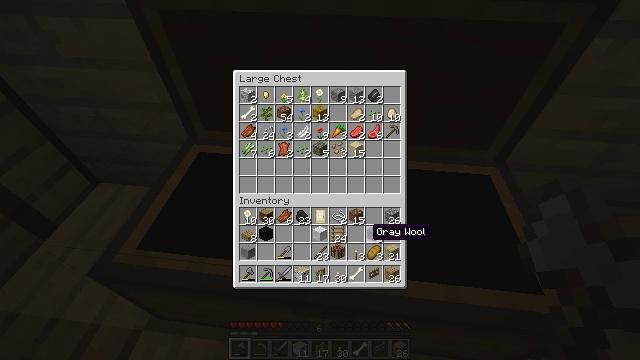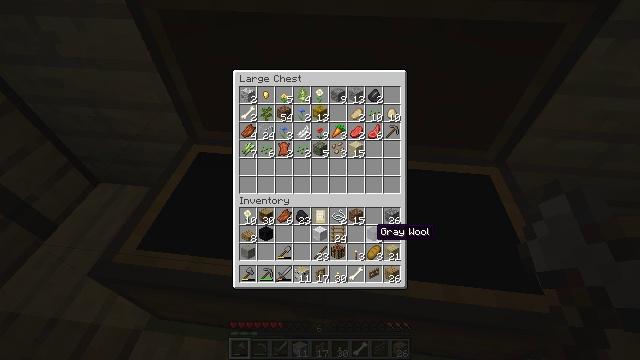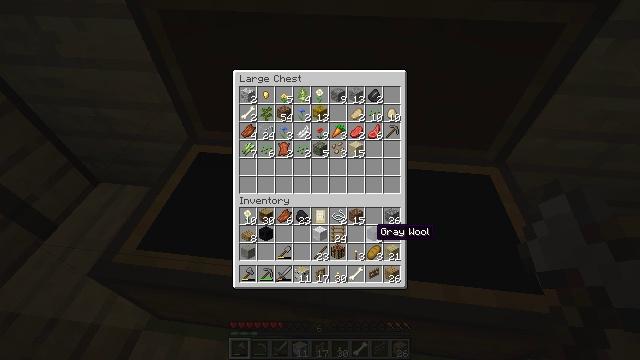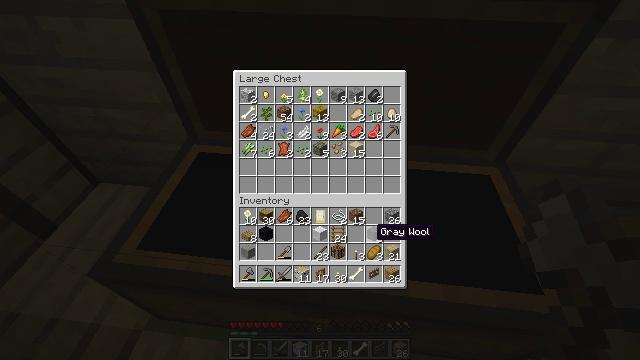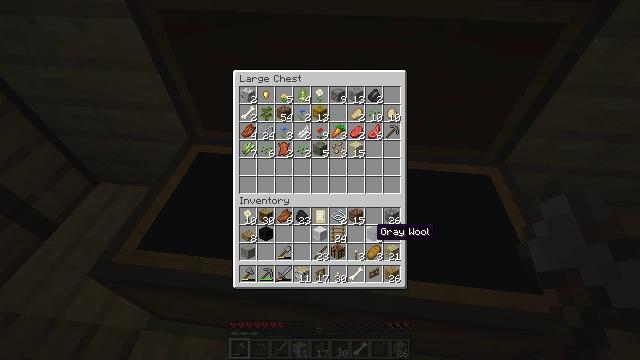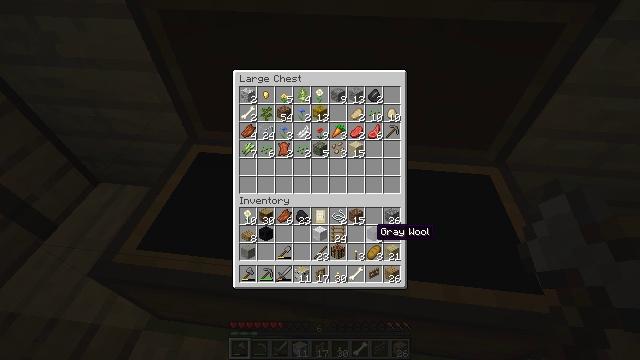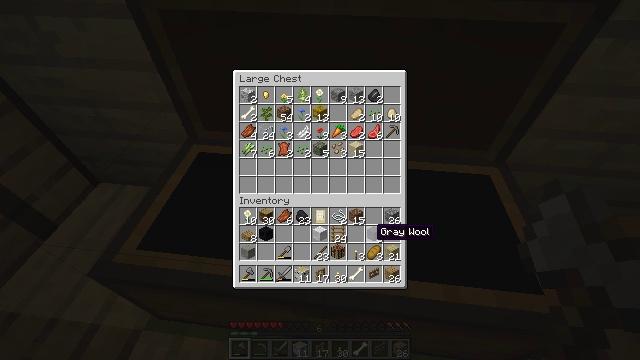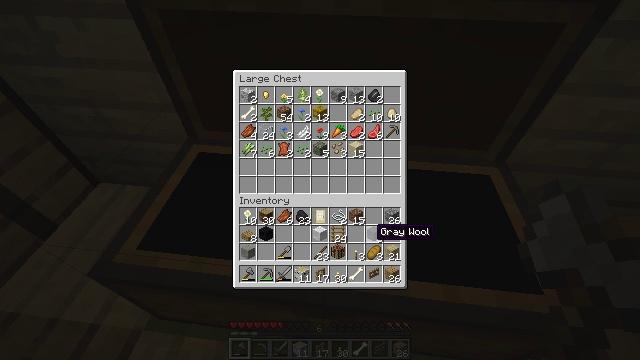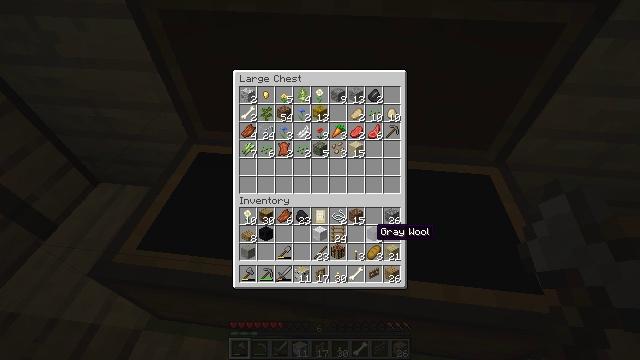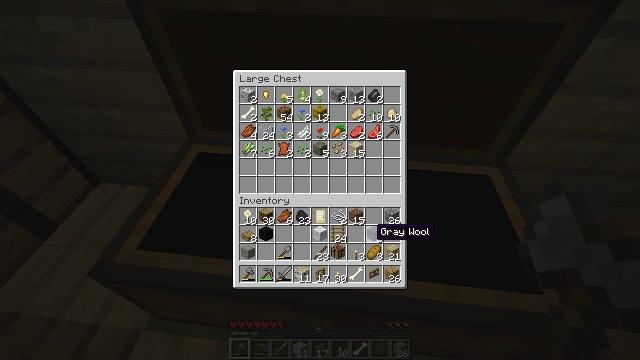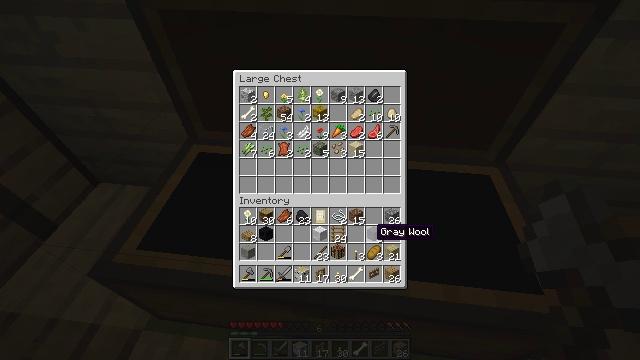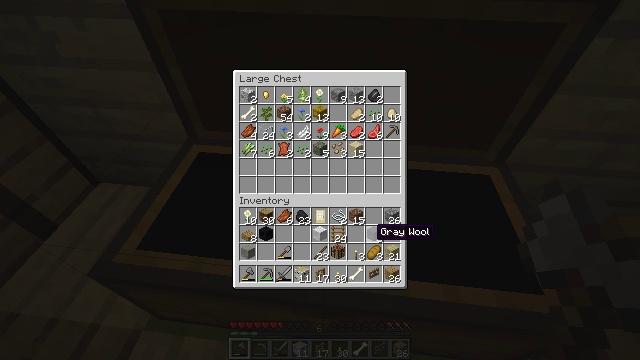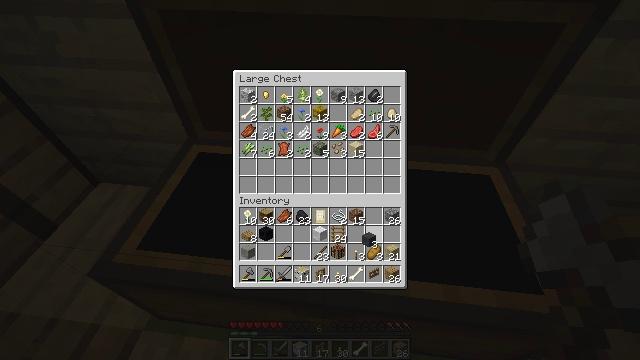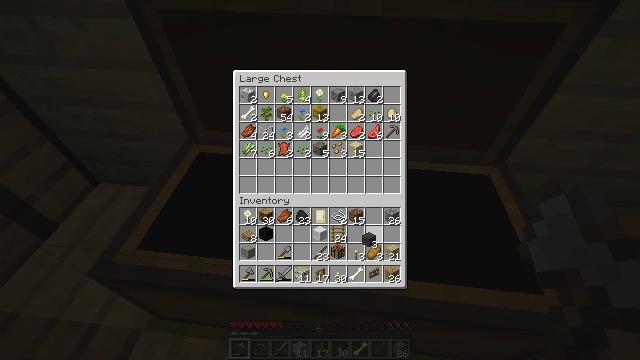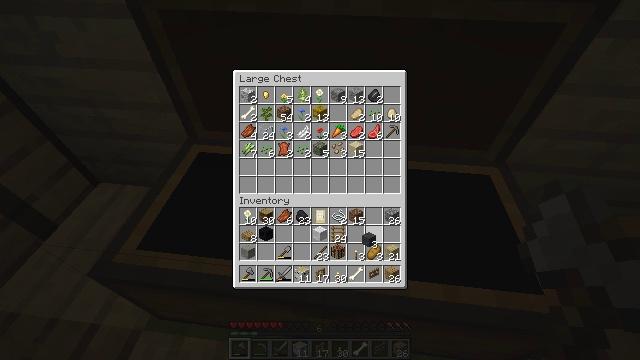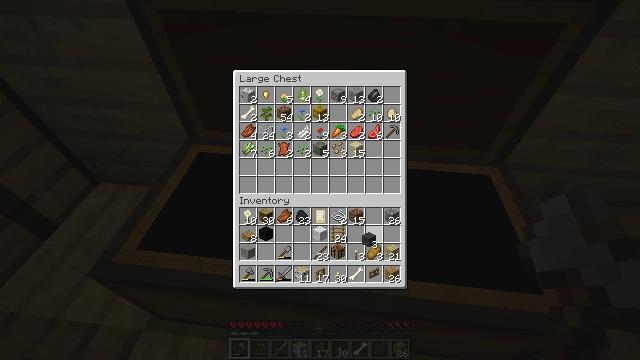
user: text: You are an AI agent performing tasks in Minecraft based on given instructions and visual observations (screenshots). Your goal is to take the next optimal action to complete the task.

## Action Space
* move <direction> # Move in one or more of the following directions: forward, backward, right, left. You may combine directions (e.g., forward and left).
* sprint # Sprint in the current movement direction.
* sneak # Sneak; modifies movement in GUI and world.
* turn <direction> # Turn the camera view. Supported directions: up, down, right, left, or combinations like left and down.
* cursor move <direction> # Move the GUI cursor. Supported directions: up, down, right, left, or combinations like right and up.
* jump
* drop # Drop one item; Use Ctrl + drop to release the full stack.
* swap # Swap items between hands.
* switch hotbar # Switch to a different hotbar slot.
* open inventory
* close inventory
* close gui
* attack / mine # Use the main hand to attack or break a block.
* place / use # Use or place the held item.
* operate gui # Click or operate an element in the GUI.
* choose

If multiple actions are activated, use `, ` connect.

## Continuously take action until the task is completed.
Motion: motion action
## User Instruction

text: In the crafting table, craft a gray bed.
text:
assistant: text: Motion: no_op
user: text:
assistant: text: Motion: no_op
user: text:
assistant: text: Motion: no_op
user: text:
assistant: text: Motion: no_op
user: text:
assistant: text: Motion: no_op
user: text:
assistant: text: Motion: no_op
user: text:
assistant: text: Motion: no_op
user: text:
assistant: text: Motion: no_op
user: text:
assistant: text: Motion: no_op
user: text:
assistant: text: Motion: no_op
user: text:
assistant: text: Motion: no_op
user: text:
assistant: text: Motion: operate gui
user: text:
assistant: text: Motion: operate gui
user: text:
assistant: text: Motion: no_op
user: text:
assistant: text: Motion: no_op
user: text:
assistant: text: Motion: no_op
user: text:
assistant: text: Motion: no_op
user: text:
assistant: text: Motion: no_op
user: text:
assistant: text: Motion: cursor move up
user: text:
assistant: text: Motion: cursor move up
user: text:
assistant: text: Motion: cursor move up
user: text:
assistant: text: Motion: cursor move up
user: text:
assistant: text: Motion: no_op
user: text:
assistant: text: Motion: no_op
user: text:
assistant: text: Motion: cursor move left and up
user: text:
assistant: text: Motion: no_op
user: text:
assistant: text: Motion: no_op
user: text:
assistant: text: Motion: no_op
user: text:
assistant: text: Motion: no_op
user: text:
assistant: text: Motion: no_op